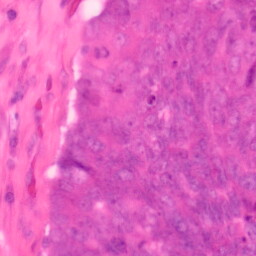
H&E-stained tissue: Colon